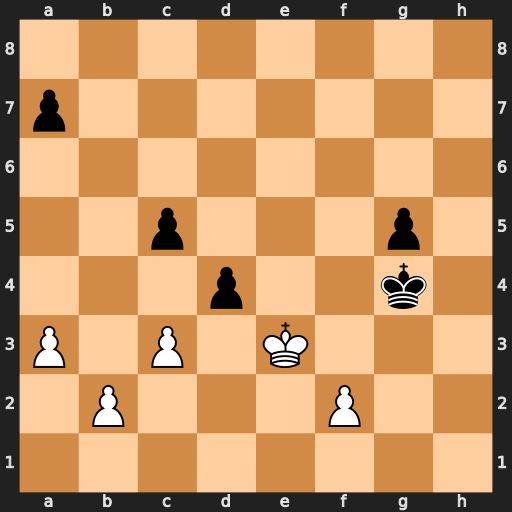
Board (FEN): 8/p7/8/2p3p1/3p2k1/P1P1K3/1P3P2/8
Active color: w
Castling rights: -
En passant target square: -
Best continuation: cxd4 cxd4+ Ke4 d3 Ke3